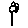
Label: flower